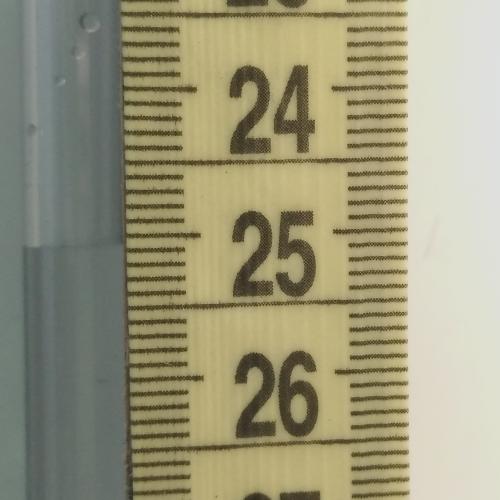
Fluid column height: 25.1 cm